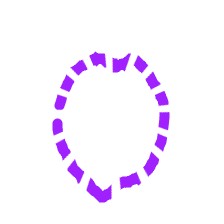
Shape: circle